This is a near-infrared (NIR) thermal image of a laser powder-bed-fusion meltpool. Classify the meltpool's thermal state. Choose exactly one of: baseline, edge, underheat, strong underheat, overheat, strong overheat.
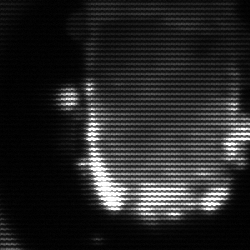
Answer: baseline